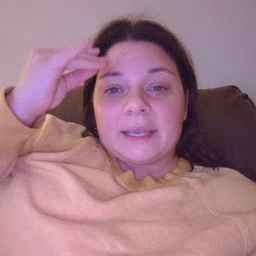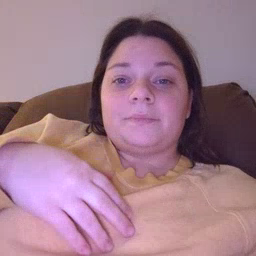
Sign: think